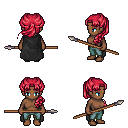
a pixel art fantasy rpg character, female body template, human, dark skin, black cape, teal pants, ruby red princess hairstyle, spear, four views (front, back, left, right), 2x2 character sprite sheet, small pixel art, hard edges, no anti-aliasing